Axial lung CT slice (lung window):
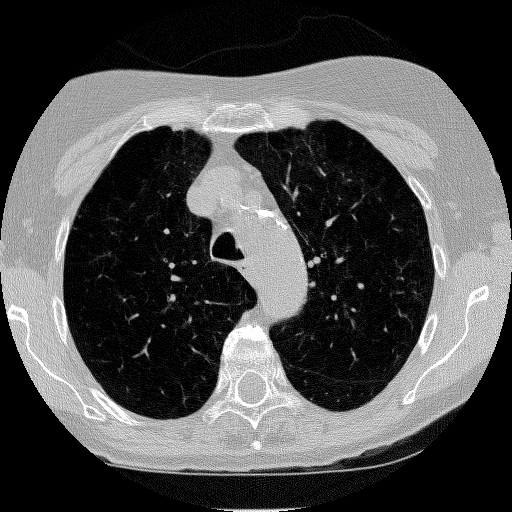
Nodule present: no